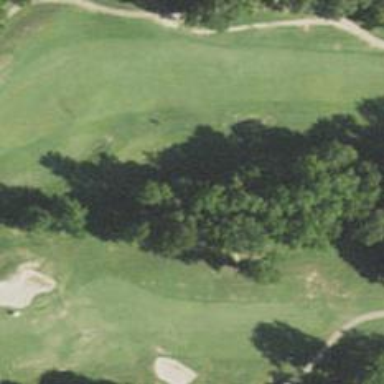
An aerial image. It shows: Grassy area designated as golf fairway.